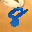
Label: 8